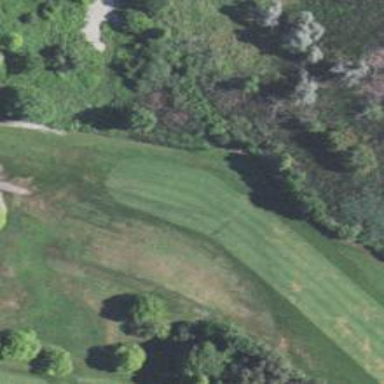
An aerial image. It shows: Golf hole.